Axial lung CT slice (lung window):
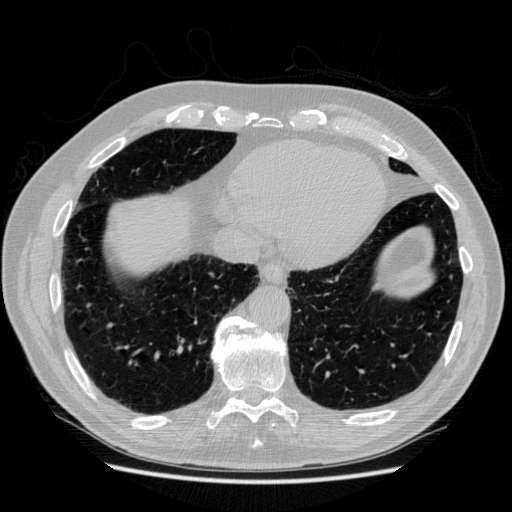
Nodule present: no